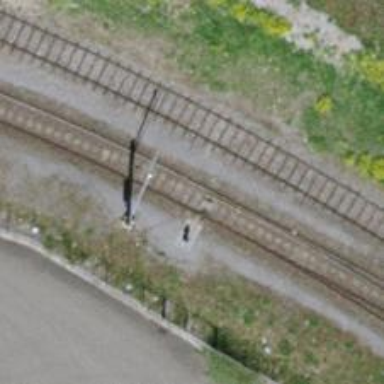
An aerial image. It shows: Railway switch.